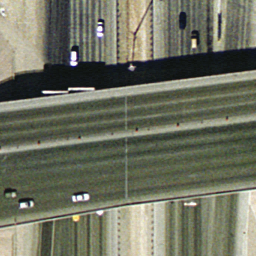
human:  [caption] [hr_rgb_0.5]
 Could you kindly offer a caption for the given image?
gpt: An overpass with a road go across another roads diagonally with some cars on the roads .

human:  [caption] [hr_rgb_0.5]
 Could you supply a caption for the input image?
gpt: An overpass with a road go across another roads diagonally .

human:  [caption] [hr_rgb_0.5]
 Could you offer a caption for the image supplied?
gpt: An overpass with a road go across another roads diagonally with some plants surounded .

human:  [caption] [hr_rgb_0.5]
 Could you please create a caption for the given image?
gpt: A road go across another two roads diagonally with some cars on the roads .

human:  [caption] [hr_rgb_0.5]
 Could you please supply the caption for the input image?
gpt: A road go across another two roads with some cars on the roads .